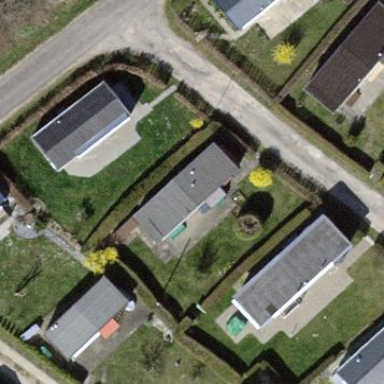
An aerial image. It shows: Static caravan.